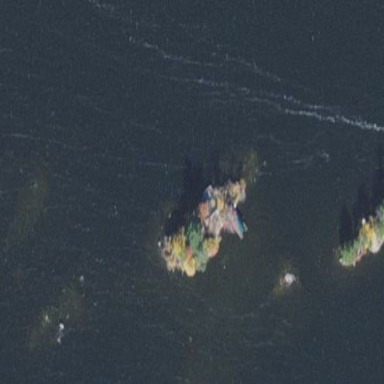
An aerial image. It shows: Islet.